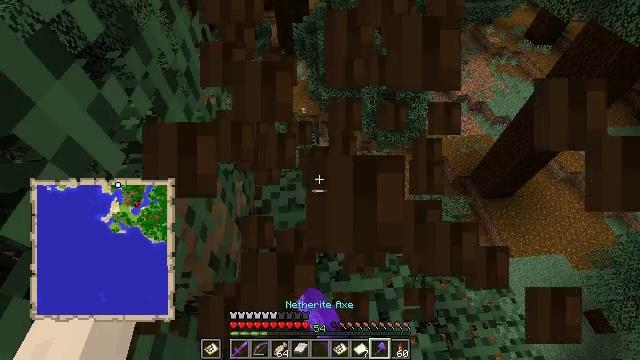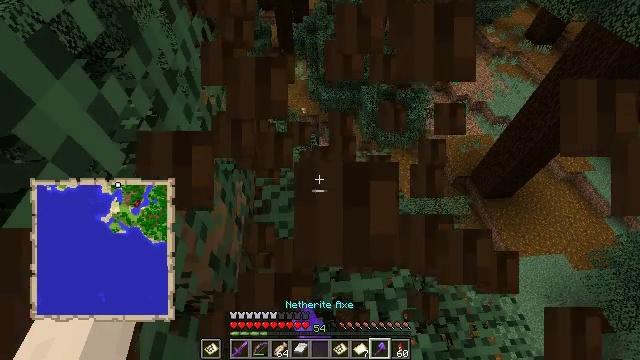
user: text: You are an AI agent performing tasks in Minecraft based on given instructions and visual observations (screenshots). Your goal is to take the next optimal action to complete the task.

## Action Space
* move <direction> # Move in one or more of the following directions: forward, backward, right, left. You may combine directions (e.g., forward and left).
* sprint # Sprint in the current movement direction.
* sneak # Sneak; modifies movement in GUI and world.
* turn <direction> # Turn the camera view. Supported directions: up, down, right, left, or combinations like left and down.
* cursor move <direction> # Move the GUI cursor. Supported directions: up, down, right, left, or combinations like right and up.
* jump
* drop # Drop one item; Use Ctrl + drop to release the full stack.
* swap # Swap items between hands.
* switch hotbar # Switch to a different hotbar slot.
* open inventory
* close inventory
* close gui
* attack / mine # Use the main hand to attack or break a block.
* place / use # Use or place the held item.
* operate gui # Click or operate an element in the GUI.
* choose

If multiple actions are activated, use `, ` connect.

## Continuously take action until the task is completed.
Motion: motion action
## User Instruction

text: Break the cartography table.
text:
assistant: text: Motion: no_op
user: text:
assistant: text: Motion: no_op